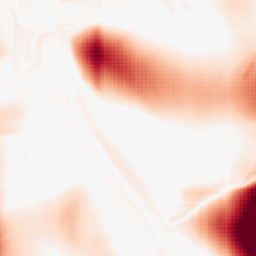
Category: morphological
Decomposition family: rolling_ball
Decomposition parameters: radius: 50
Upsampling method: sinc_blackman
Upsampling parameters: scale: 8
kernel_size: 16
Upsampling scale: 8